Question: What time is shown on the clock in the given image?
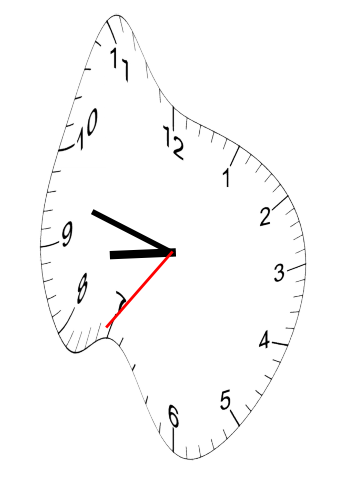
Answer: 08:47:36